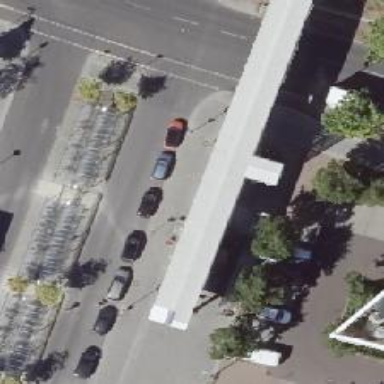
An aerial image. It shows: Footway on bridge.